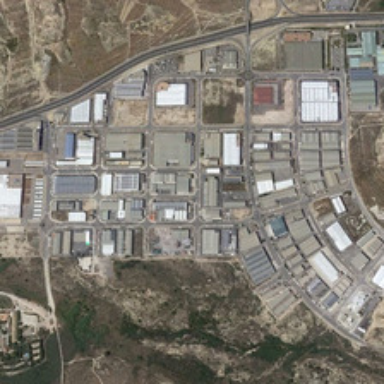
Many buildings and bareland are in an industrial area .